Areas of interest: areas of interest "Shunyi District Cultural Center"
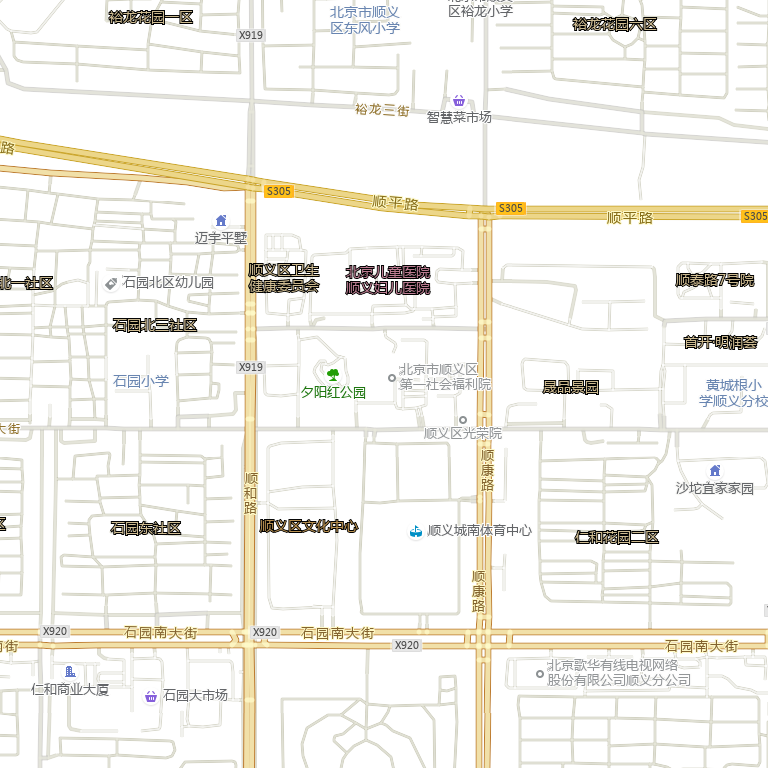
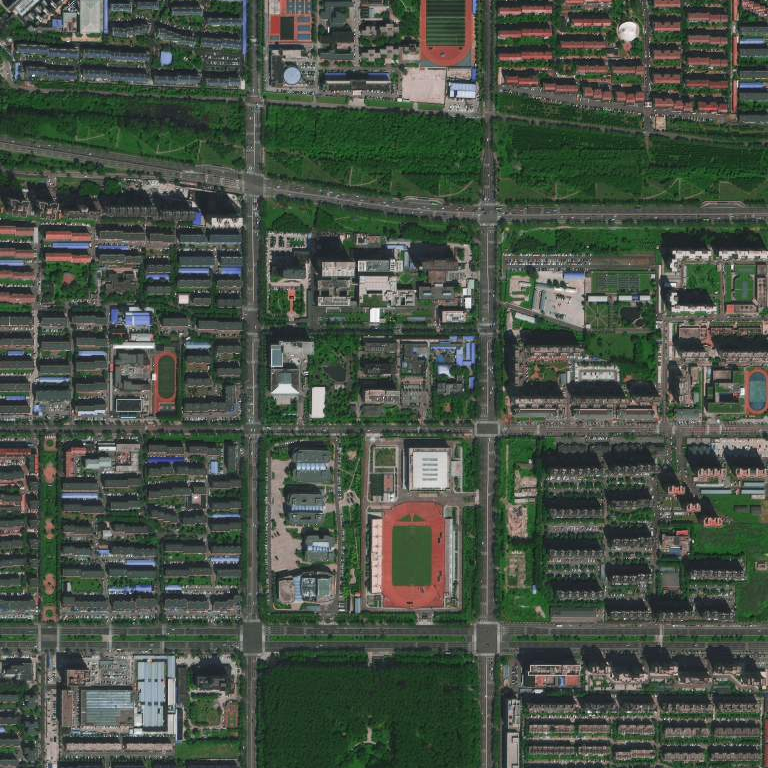